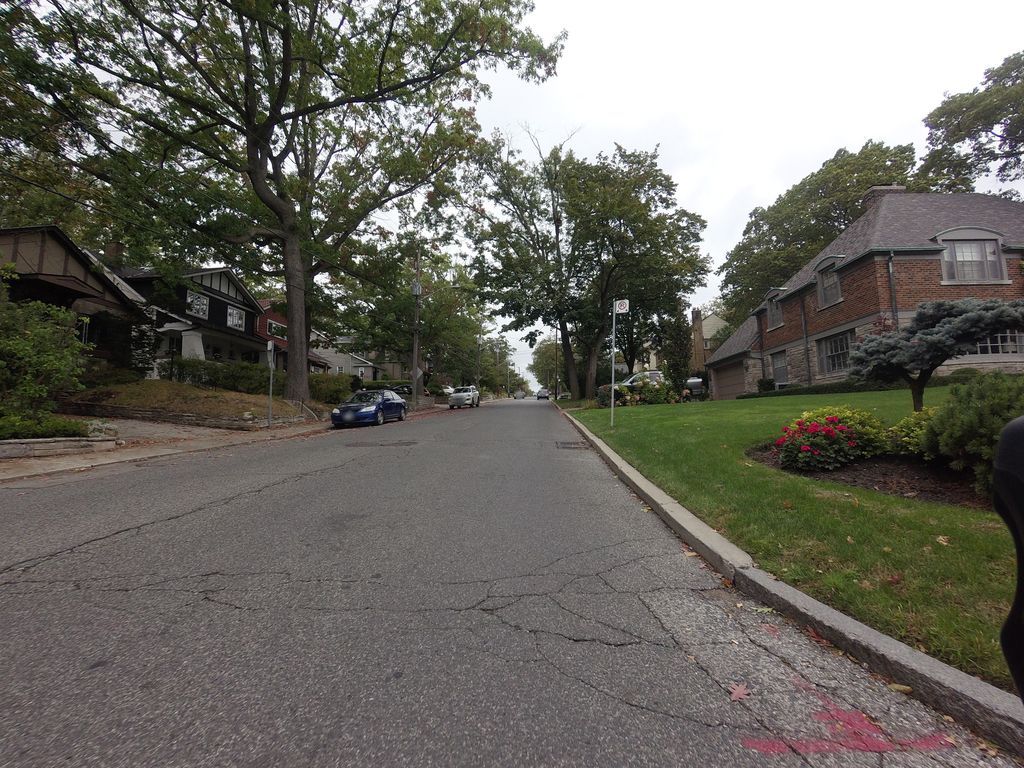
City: toronto